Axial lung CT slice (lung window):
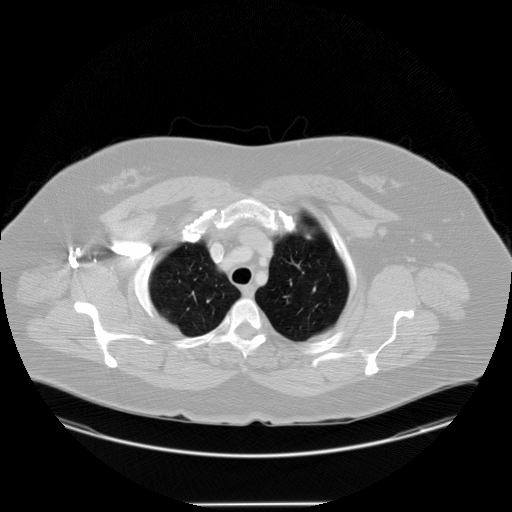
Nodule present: no